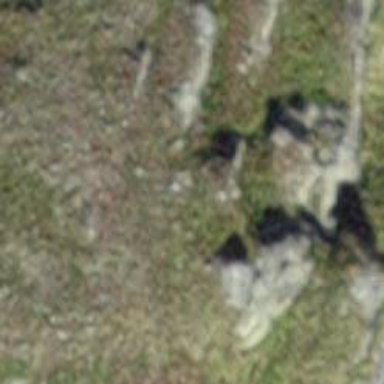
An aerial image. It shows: Natural cliff.